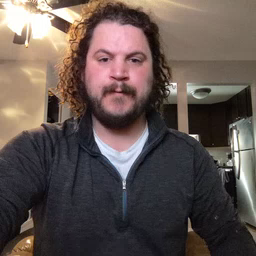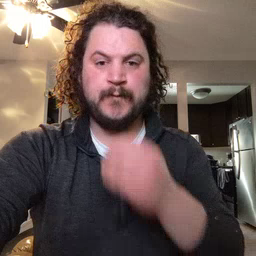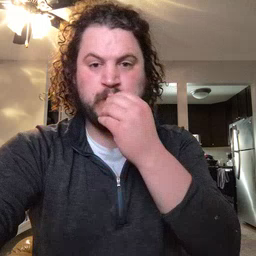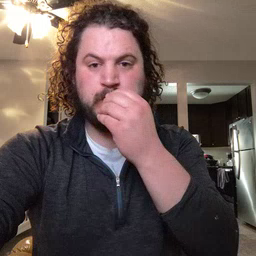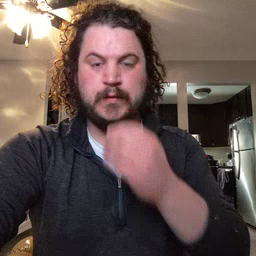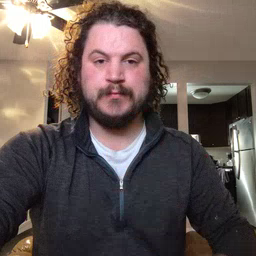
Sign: food